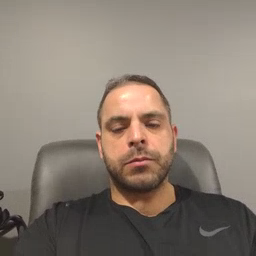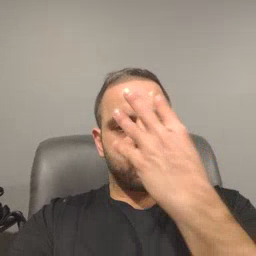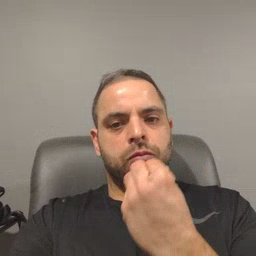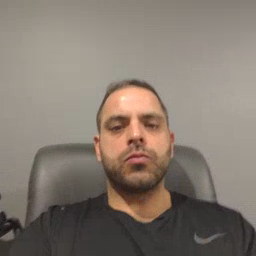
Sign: sleep